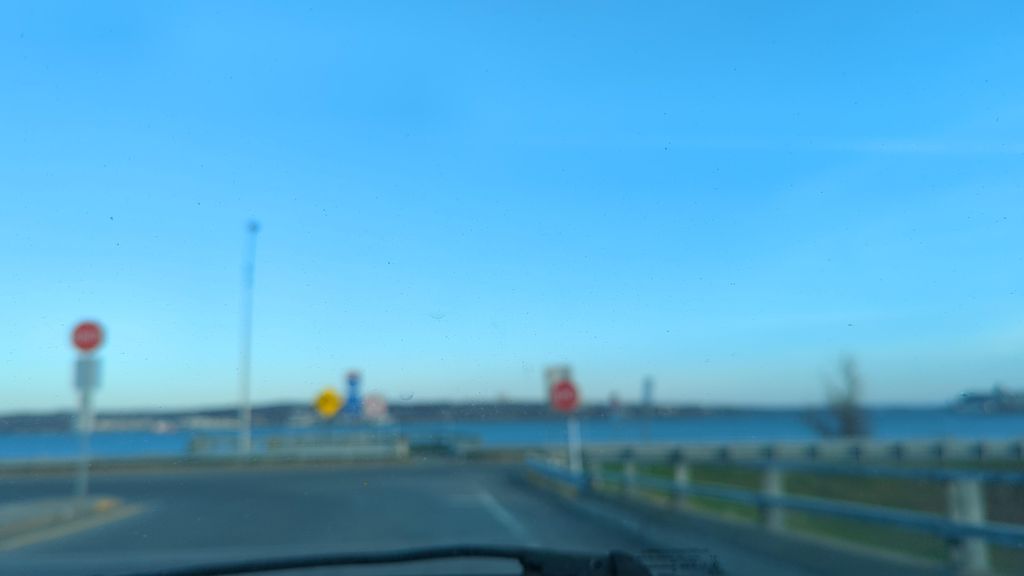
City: quebec_city